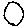
Label: circle